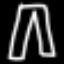
Label: pants